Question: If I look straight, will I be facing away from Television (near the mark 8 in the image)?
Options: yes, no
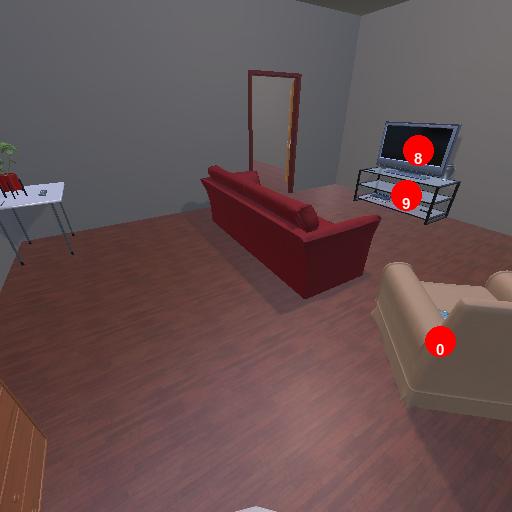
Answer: yes